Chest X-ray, AP view. Patient: 59 years old, sex M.
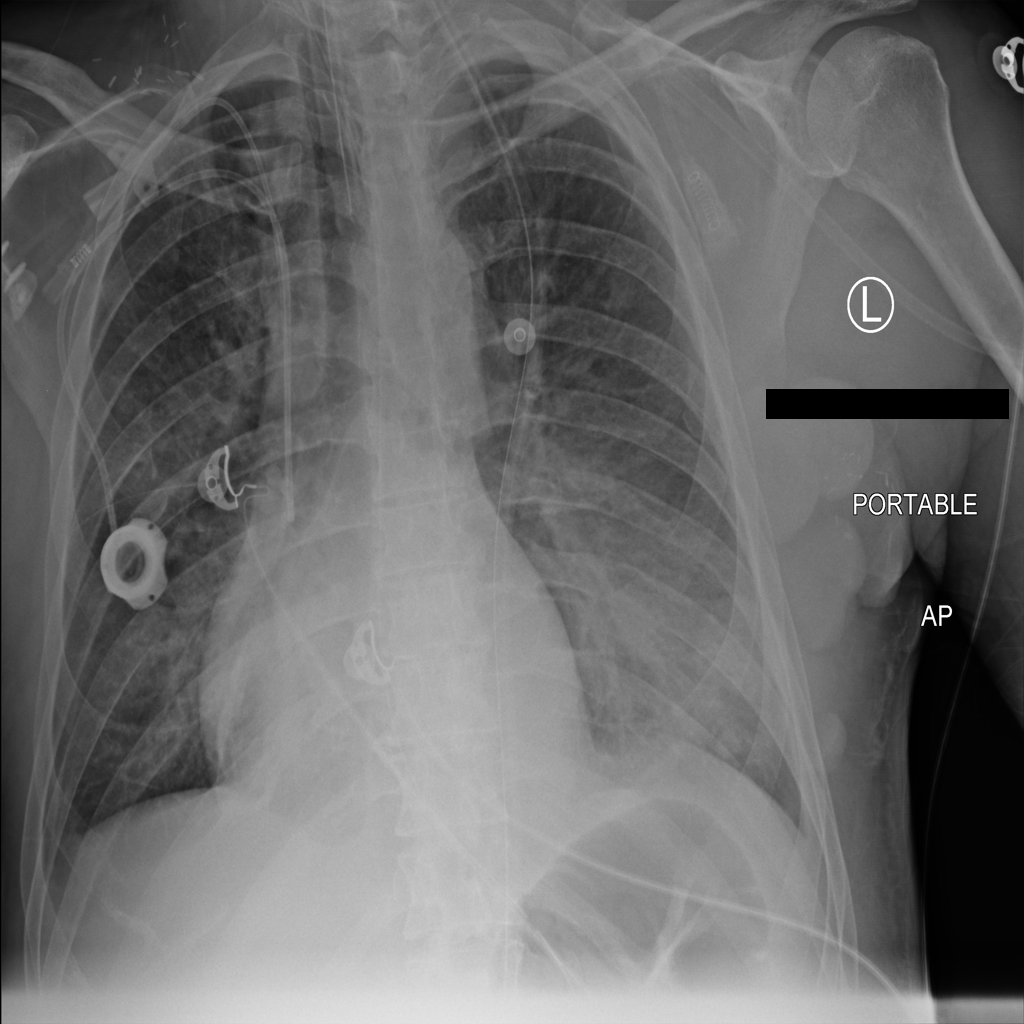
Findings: Consolidation